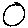
Label: circle